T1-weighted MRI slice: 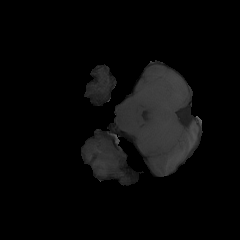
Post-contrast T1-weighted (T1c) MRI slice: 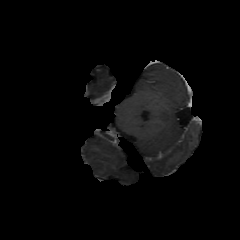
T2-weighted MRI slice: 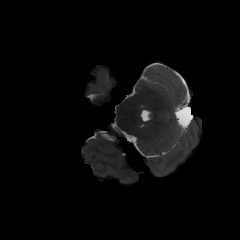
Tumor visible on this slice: no